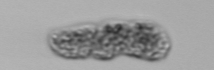
Label: fecal_pellet